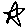
Label: star